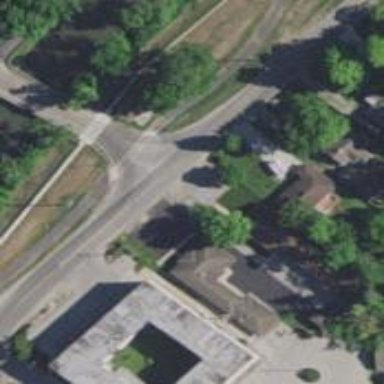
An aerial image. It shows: Uncontrolled crossing at the intersection of cycleway and road.